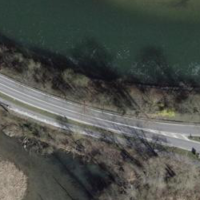
EUNIS habitat code: 15
Species observed at this site:
Buteo buteo